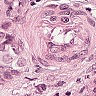
Metastatic tissue present: yes